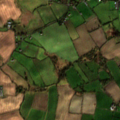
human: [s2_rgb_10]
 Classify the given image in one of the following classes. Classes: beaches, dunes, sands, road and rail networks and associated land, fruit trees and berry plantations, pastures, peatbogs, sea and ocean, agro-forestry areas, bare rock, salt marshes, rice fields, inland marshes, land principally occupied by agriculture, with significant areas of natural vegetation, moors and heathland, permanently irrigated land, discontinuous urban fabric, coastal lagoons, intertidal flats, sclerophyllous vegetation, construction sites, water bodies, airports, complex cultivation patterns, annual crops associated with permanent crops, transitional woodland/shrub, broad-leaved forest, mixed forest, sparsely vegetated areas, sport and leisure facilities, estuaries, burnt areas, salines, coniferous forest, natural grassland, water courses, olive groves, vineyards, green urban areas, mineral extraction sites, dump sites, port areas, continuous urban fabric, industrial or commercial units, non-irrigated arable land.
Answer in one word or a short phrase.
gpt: discontinuous urban fabric, non-irrigated arable land, pastures